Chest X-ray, PA view. Patient: 51 years old, sex M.
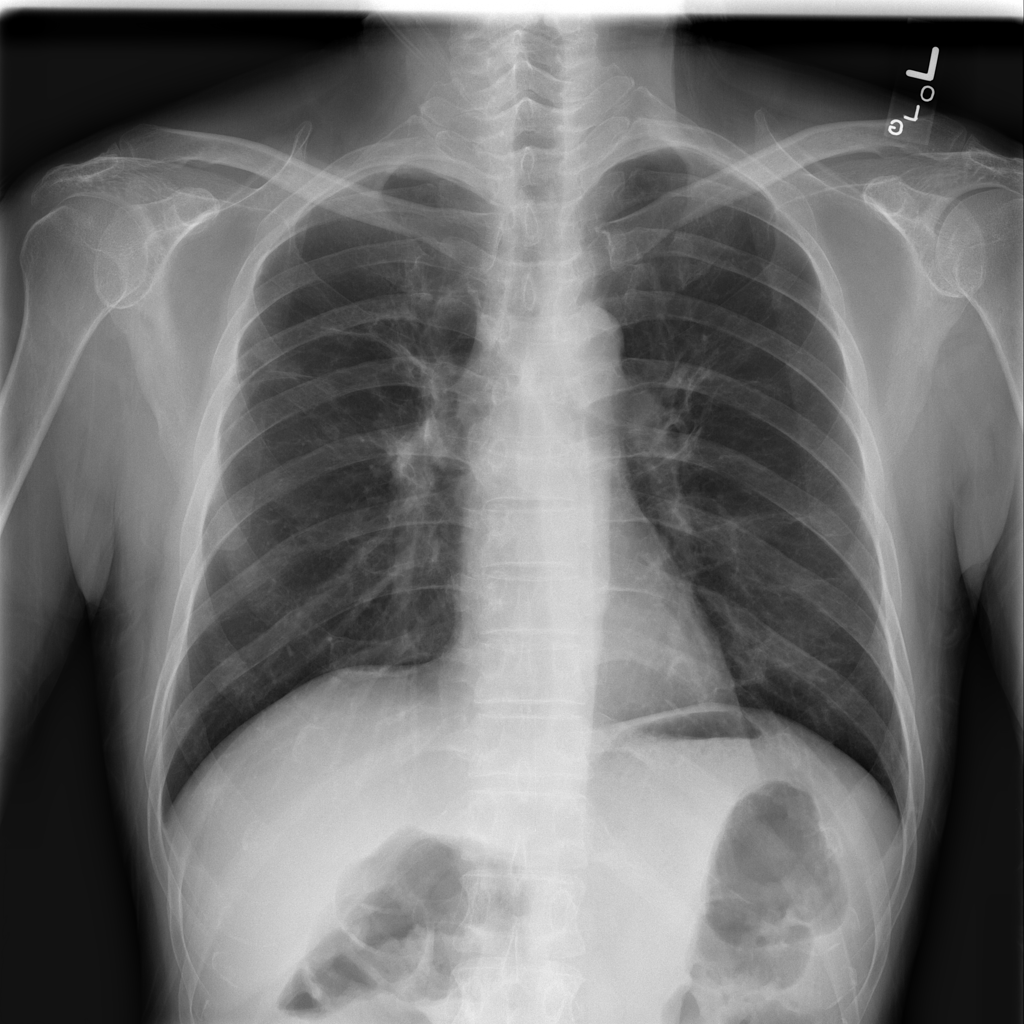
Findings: Atelectasis, Infiltration